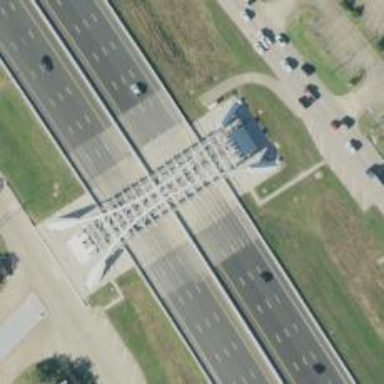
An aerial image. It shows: Toll gantry on the road.